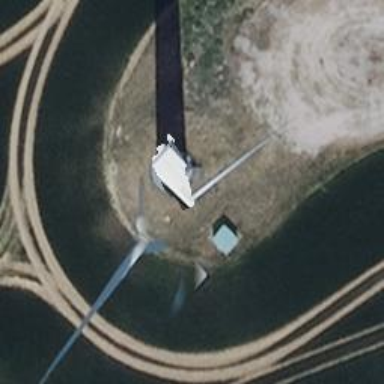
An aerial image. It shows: Wind turbine generator that utilizes wind as its source for generating electricity. It is of the horizontal axis type.